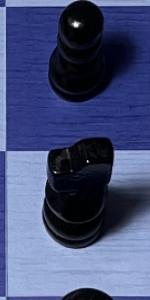
Label: Knight_Black